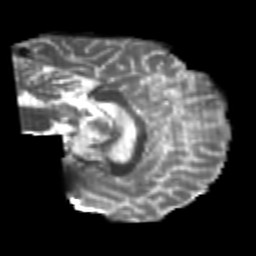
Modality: T2w
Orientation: sagittal
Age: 26
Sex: male
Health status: healthy
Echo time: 0.074 s